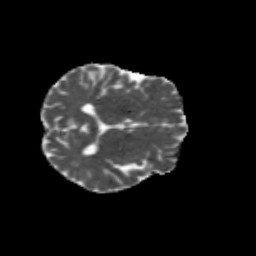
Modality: MD
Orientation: axial
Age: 56
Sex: male
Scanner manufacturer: siemens
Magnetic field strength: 3 T
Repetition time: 4.71 s
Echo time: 0.0906 s